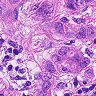
Metastatic tissue present: yes